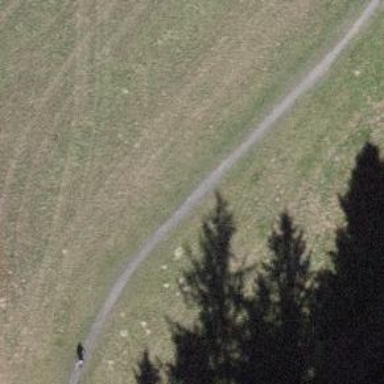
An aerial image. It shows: Unpaved path.